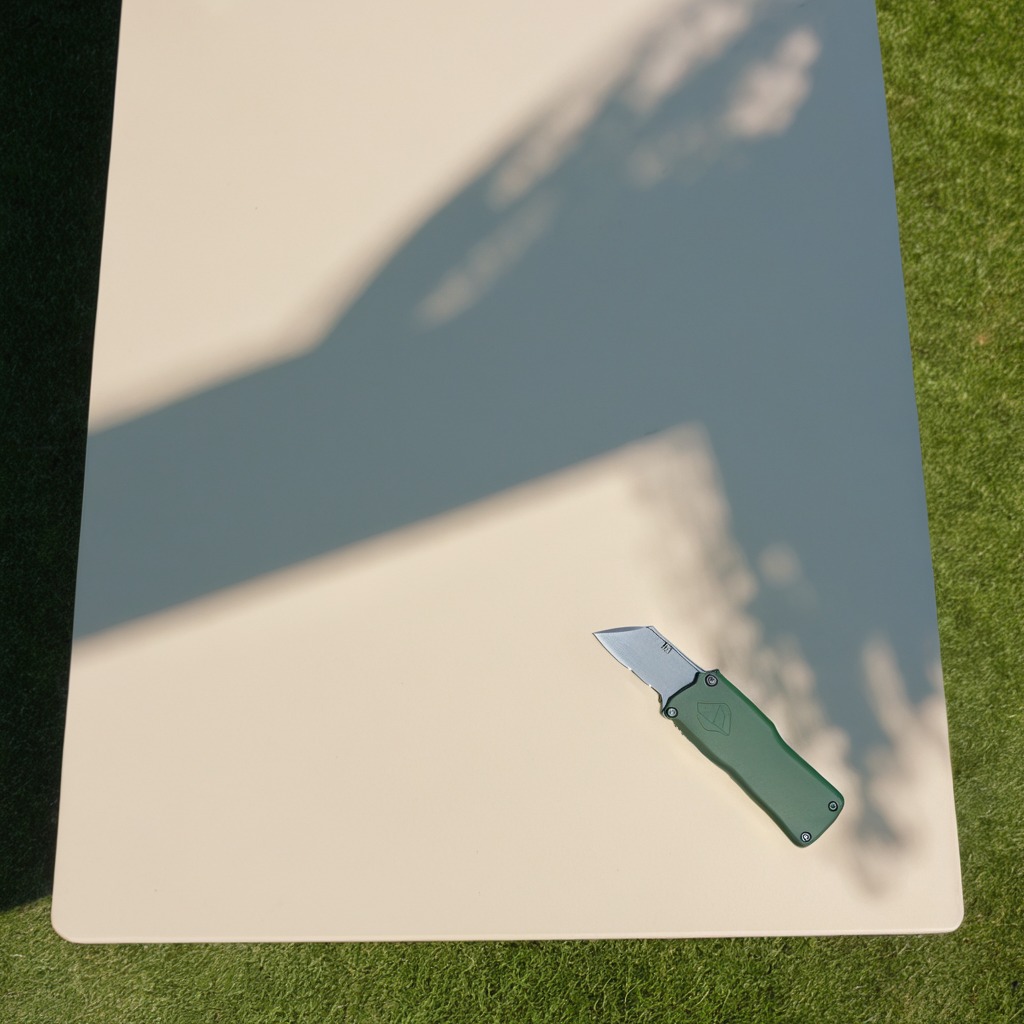
A utility knife lying on the table in a temporary outdoor tool station